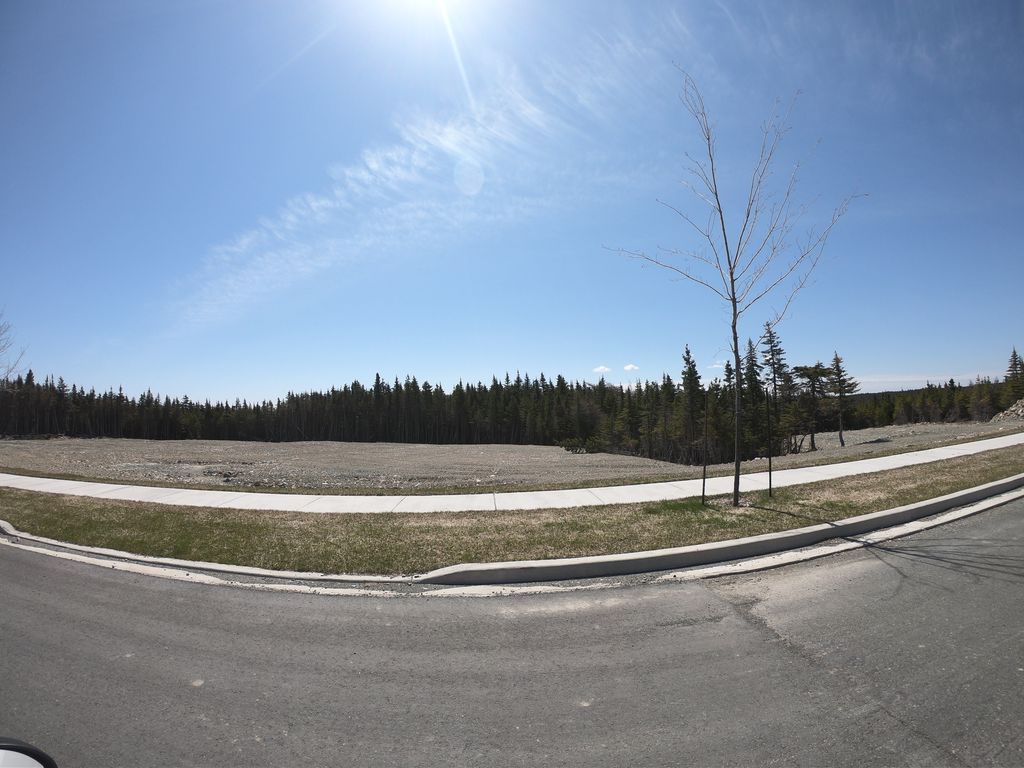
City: st_johns